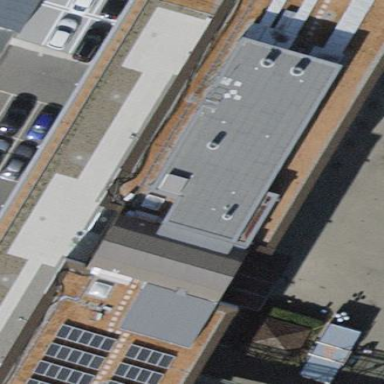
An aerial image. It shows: Part of the building is designated for commercial use.